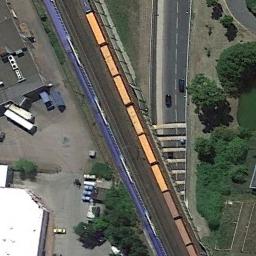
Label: railway